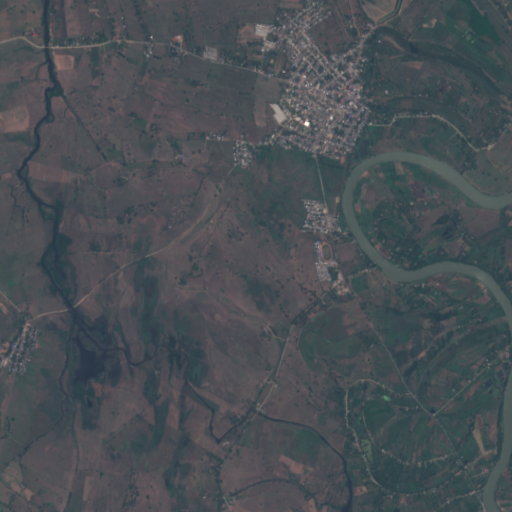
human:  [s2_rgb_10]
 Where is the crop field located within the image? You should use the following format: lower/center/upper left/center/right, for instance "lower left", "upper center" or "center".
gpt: The crop field is located in the upper of the image.
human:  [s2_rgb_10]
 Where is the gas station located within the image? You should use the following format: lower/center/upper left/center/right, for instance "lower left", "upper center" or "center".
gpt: The gas station is located in the upper center of the image.
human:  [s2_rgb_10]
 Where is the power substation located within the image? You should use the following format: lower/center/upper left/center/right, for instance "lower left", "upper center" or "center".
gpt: The power substation is located in the upper center of the image.
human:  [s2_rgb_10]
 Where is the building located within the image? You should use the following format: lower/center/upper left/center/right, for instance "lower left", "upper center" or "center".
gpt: There is no building in the image.